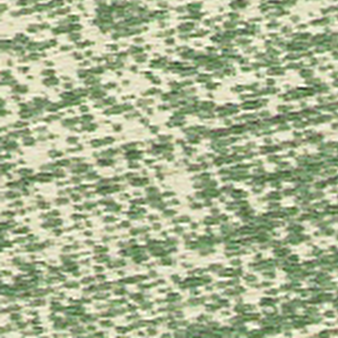
Label: other